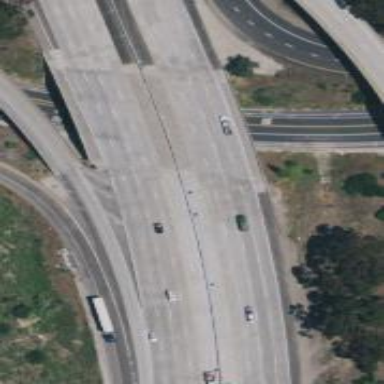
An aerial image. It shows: Bridge over motorway.